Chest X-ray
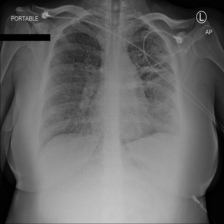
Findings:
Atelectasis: negative
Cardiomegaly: negative
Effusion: negative
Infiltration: negative
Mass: negative
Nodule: negative
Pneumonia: negative
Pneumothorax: positive
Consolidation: negative
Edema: negative
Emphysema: negative
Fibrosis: positive
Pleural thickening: positive
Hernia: negative